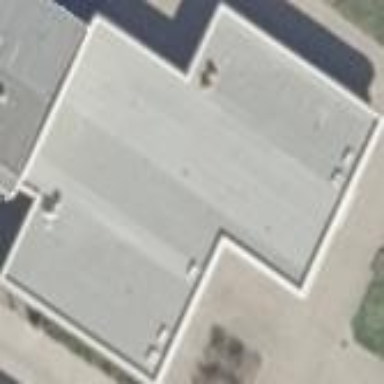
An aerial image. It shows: Commercial building with flat roof.